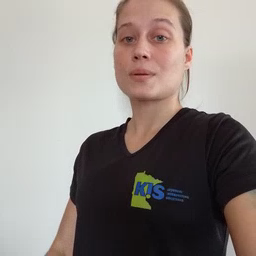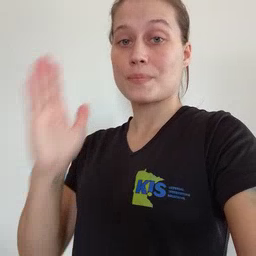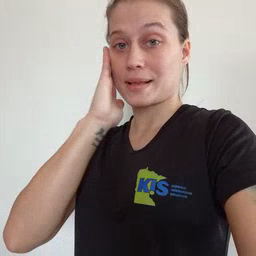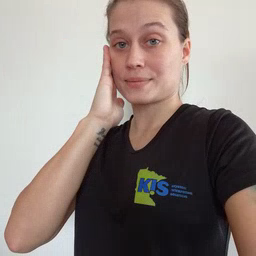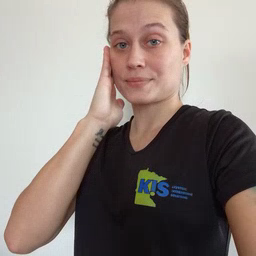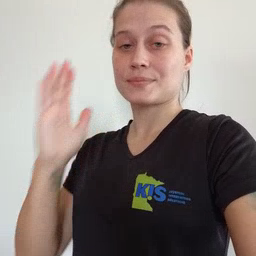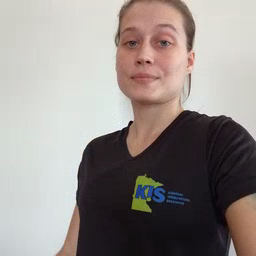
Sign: bed